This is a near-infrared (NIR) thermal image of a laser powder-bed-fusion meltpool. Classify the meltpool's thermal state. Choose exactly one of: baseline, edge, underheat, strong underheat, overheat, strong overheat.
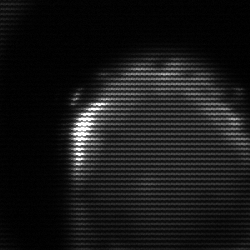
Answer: edge